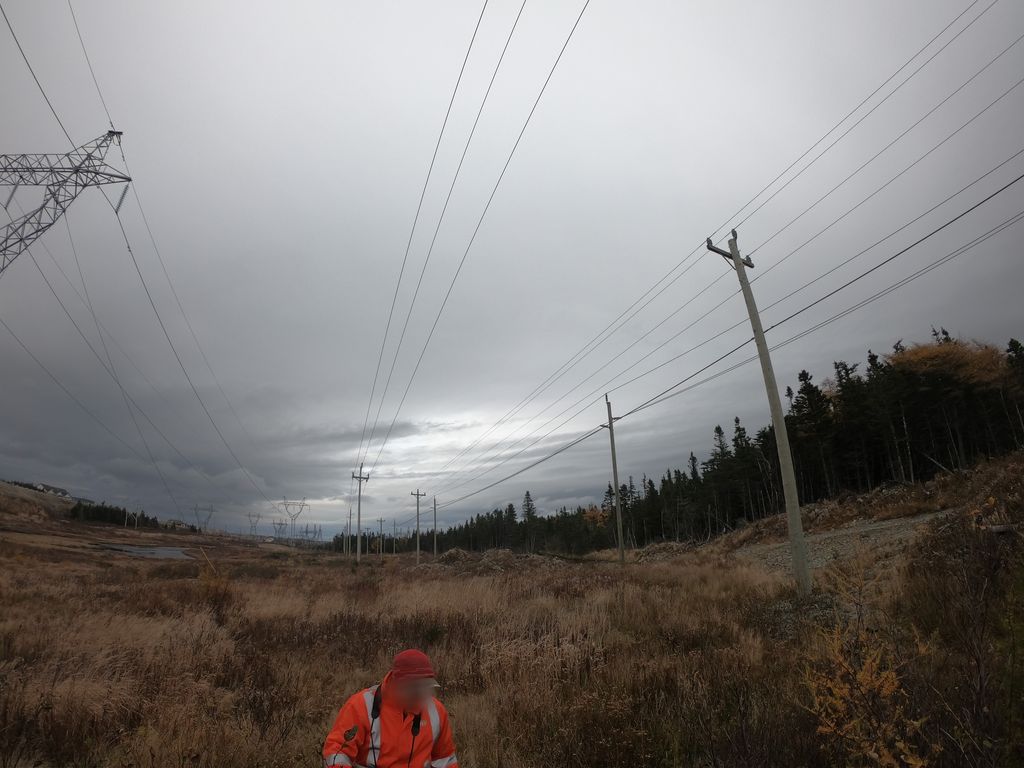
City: st_johns